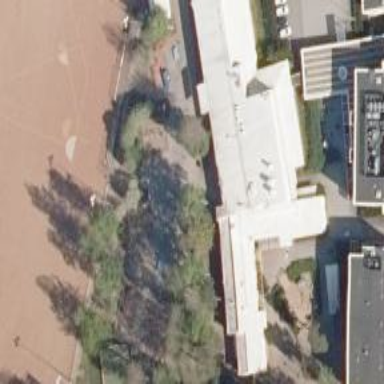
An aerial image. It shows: School building with skillion roof.